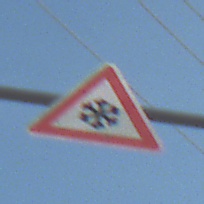
Verkehrszeichen: SchneeOderEisglaette
Umgebung: Outdoor, Suburban
Tageszeit: MorningAfternoon
Wetter: PartlyCloudy
Licht: Natural
Jahreszeit: NotSpecified
Kontrast: HighContrast